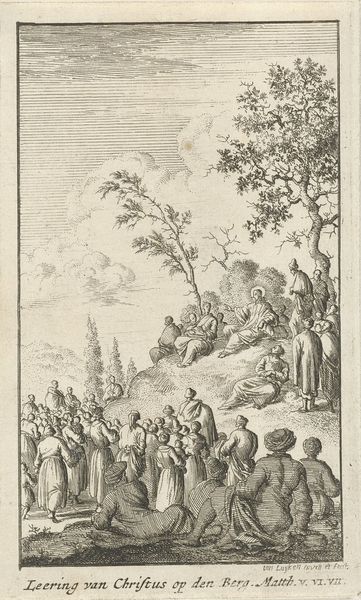
Titel: De Bergrede
Künstler: Jan Luyken
Standort: Amsterdam
Institution: Rijksmuseum
Schlagwörter: berg, crowd, gathering, men, people, religious, white, women, black, group, old, painting, print, cloud, clouds, man, sky, tree, hill, trees, drawing, black and white, photo, jesus, pencil, religion, god, christ, dutch, christian, christianity, stich, turban, halo, christus, croud, kupferstich, lesson, teaching, van, litograph, leering, christ's op den berg, teaching of christ on the mountain, chrust, leering van christus, chrstus, predigt, bergpredigt, menschenmenge